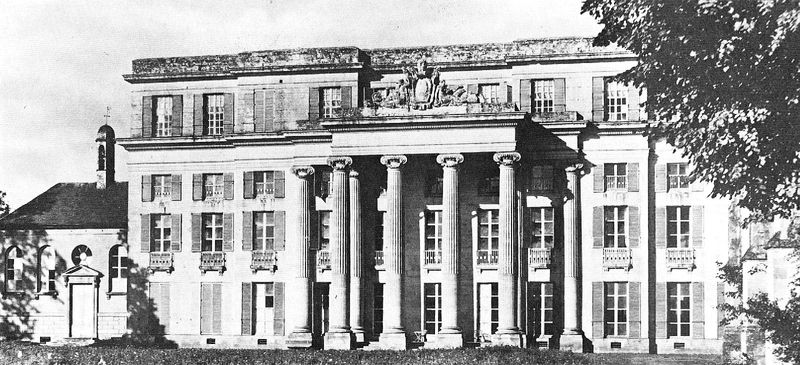
Titel: Schloss Bénouville
Künstler: Claude Nicolas Ledoux
Standort: Calvados, Schloss Bénouville (EU - F - Basse-Normandie)
Schlagwörter: baum, fenster, säule, säulen, gebäude, haus, architektur, klassizismus, balkon, giebel, monumental, foto, fotografie, wohnhaus, palast, kapelle, dorisch, faszienarchitrav, photogrphie, ionisches kapitell, neoklassizistisch, goldenes dreieck, fotogrifie